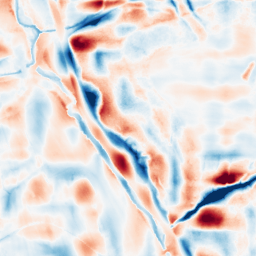
Category: wavelet
Decomposition family: wavelet_dwt
Decomposition parameters: wavelet: sym4
level: 5
Upsampling method: cubic_mitchell
Upsampling parameters: scale: 8
Upsampling scale: 8